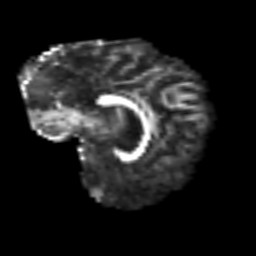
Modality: FA
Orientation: sagittal
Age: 40
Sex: female
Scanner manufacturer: siemens
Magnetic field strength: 3 T
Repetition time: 6.1 s
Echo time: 0.101 s